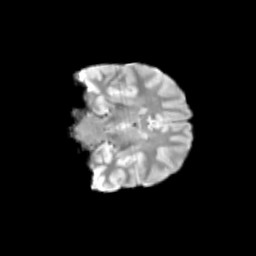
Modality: T2w
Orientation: coronal
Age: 11
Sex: male
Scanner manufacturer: siemens
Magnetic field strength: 3 T
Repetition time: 3.8 s
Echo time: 0.07 s